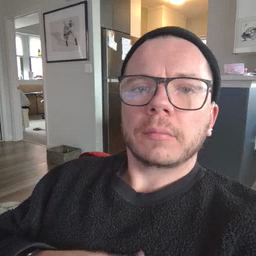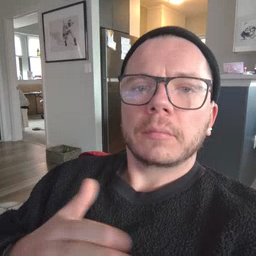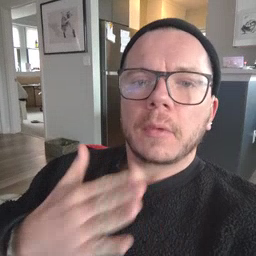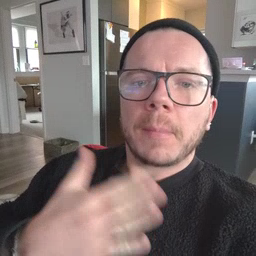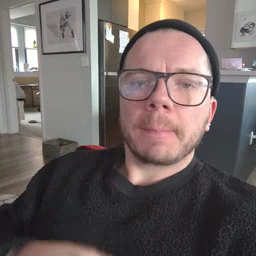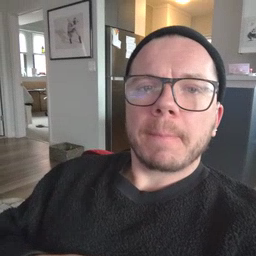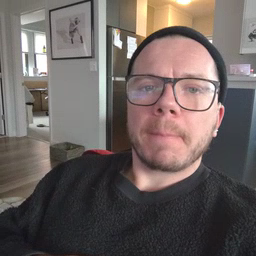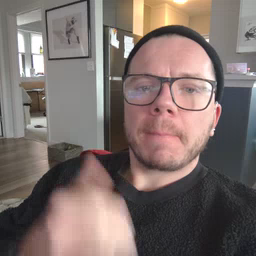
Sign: happy